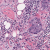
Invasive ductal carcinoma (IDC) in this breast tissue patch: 1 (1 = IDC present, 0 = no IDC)